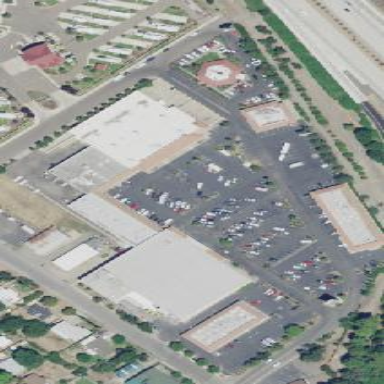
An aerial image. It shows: Retail area.